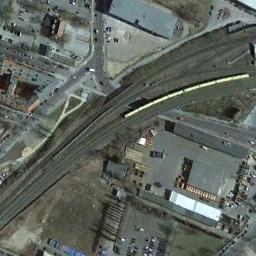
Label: railway